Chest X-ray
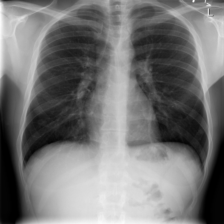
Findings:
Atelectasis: negative
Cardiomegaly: negative
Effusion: negative
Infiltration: negative
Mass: negative
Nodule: negative
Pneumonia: negative
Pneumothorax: negative
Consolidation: negative
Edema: negative
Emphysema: negative
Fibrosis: negative
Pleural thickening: negative
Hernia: negative